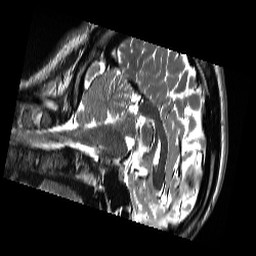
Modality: T2w
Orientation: sagittal
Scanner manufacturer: siemens
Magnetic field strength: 3 T
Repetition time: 13.52 s
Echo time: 0.088 s